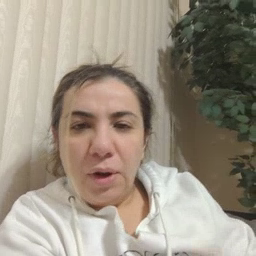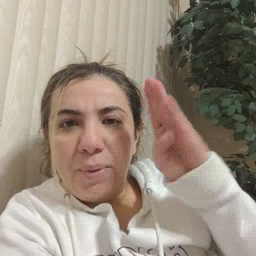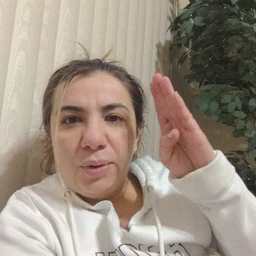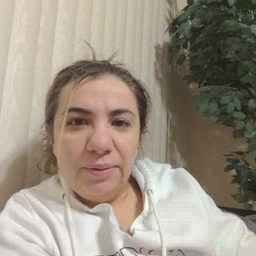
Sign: blue